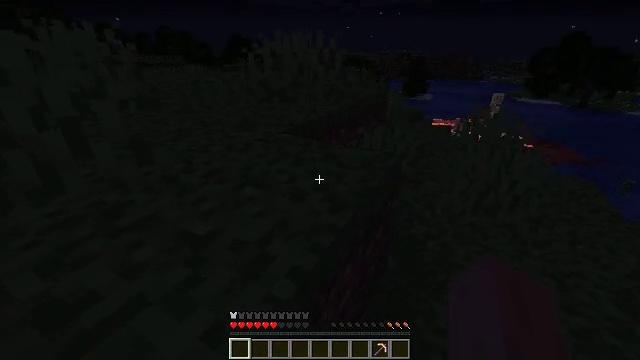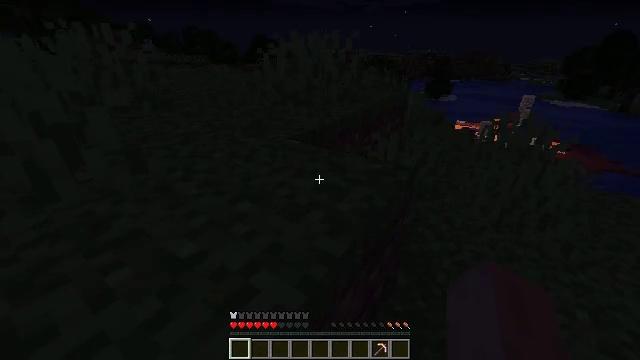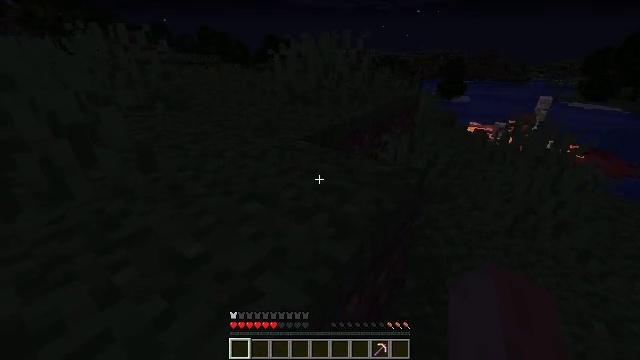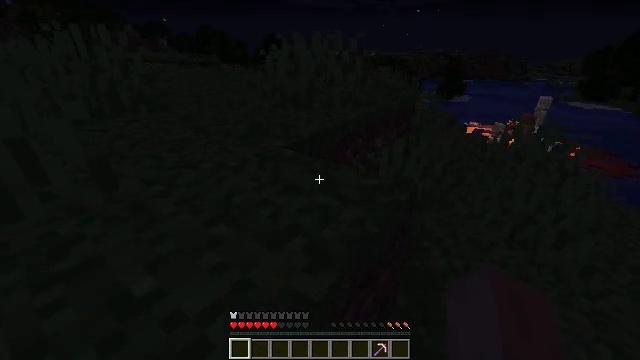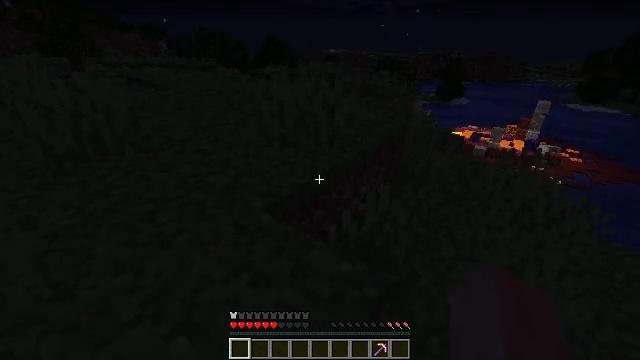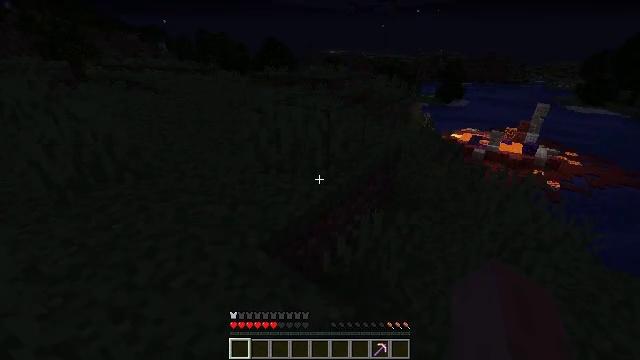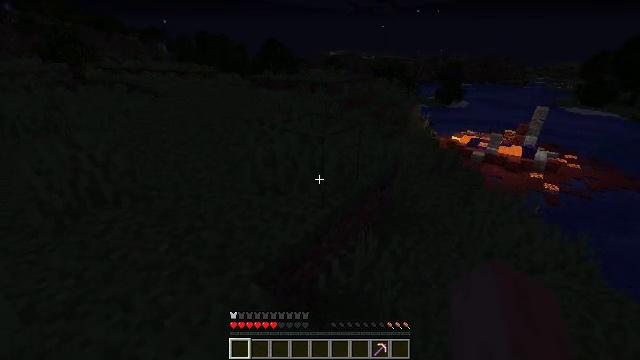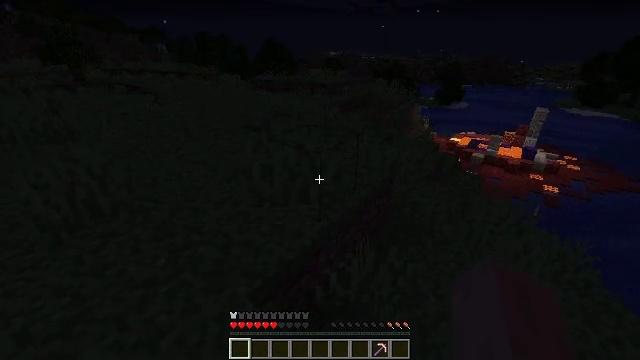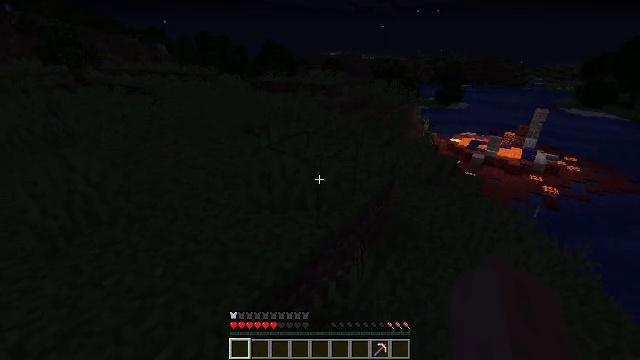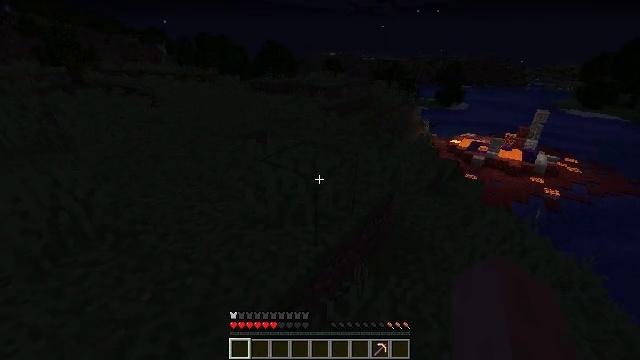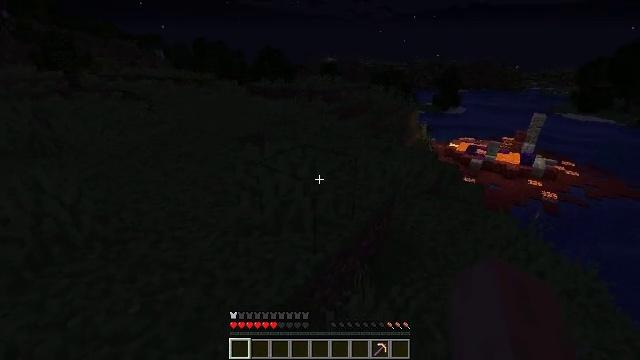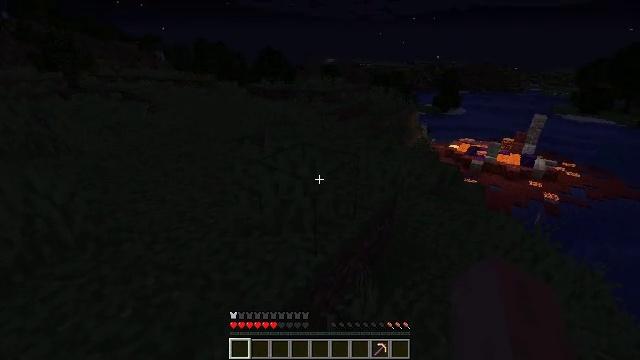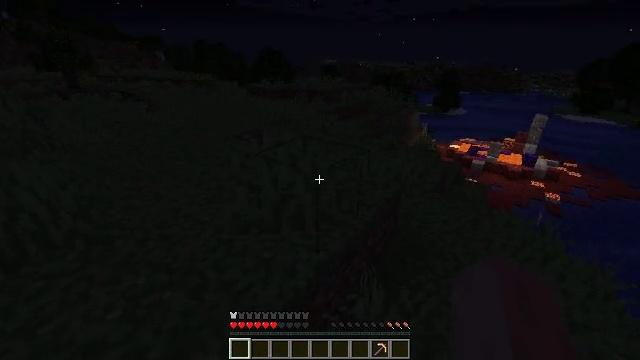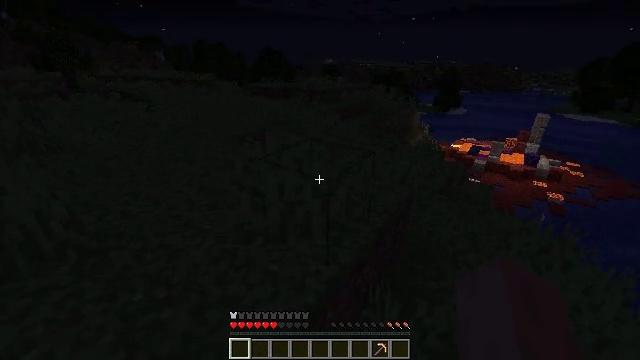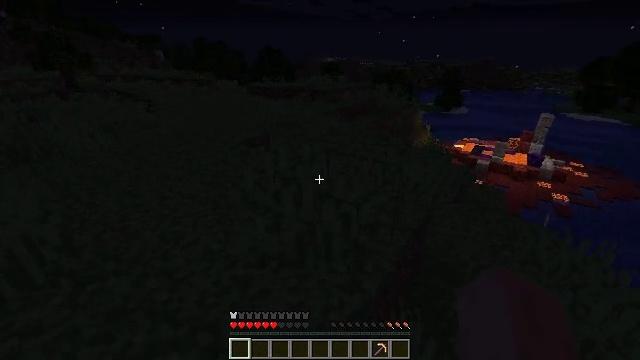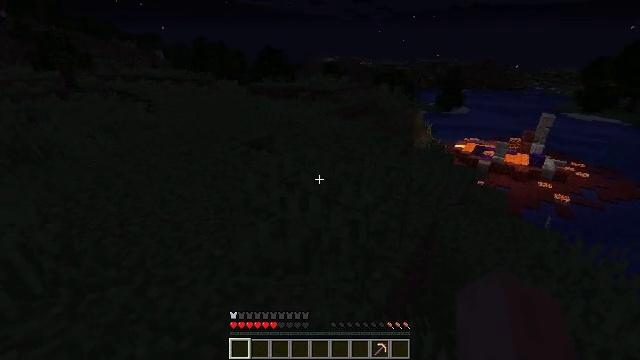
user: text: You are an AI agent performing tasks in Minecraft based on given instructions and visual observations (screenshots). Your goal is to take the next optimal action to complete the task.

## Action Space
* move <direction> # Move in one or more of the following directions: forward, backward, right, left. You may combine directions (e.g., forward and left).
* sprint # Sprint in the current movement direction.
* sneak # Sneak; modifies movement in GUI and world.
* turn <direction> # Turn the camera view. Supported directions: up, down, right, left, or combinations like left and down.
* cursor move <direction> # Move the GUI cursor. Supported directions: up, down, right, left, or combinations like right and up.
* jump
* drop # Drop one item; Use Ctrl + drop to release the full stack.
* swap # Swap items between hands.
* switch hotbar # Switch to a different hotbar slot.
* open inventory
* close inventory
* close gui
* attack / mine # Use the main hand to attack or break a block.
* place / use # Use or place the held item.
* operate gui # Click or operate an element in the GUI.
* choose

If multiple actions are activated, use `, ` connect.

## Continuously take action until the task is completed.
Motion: motion action
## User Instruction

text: Gather grass block for landscaping.
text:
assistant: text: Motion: move forward, turn left
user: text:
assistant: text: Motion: move forward, turn left
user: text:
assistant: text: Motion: move forward
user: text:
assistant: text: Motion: move forward, jump
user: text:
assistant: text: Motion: move forward, jump
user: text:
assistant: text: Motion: move forward, jump
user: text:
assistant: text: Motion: move forward and move left, jump
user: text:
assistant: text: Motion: move forward and move left, jump
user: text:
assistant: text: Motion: move forward and move left
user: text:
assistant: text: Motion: move forward and move left
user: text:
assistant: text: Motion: move forward and move left
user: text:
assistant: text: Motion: move forward and move left
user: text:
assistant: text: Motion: move forward and move left
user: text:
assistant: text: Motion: move forward and move left
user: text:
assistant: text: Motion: move forward and move left
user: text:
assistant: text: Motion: move forward and move left
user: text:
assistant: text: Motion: move forward and move left
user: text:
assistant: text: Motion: move forward, jump
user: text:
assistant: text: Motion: move forward, jump
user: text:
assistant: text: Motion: move forward, jump
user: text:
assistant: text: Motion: move forward, jump
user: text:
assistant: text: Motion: move forward, jump
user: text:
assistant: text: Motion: move forward, jump
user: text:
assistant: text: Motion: move forward, jump
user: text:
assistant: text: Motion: move forward, jump
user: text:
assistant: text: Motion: move forward, jump
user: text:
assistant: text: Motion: move forward, jump
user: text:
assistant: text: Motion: move forward, jump
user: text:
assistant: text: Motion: move forward, jump
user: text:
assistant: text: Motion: move forward, jump